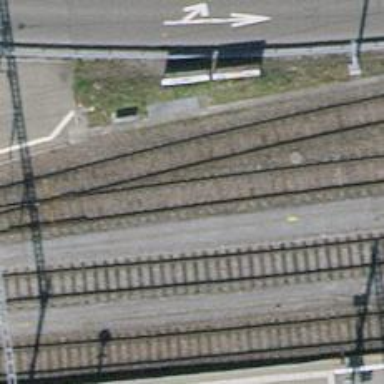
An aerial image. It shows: Rail siding with electrified tracks using contact line.